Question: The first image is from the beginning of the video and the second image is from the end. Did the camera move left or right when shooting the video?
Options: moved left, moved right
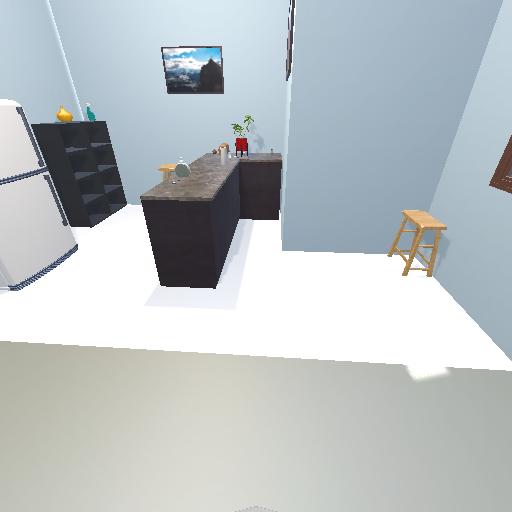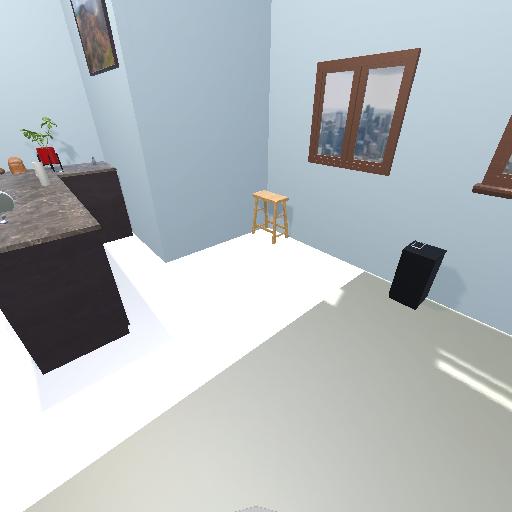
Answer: moved left